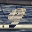
Label: 9